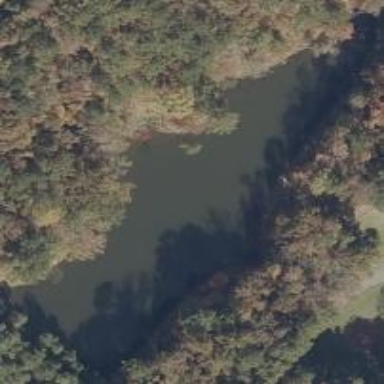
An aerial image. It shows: Pond surrounded by natural water.